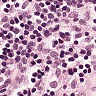
Metastatic tissue present: no